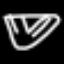
Label: diamond